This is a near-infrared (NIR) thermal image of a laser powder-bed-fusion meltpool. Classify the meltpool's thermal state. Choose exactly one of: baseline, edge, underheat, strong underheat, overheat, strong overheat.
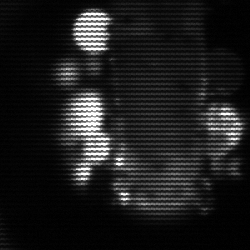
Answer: strong underheat